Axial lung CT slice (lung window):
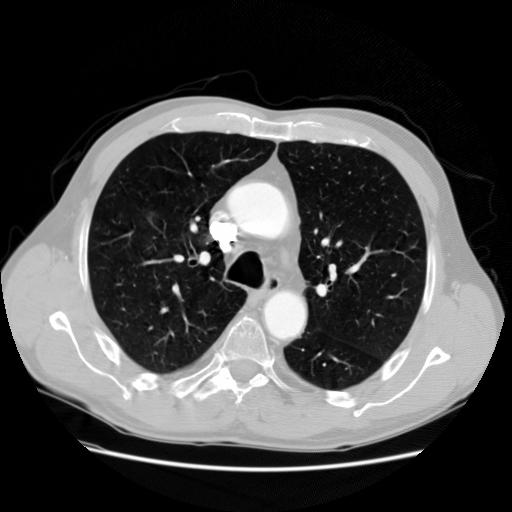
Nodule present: no